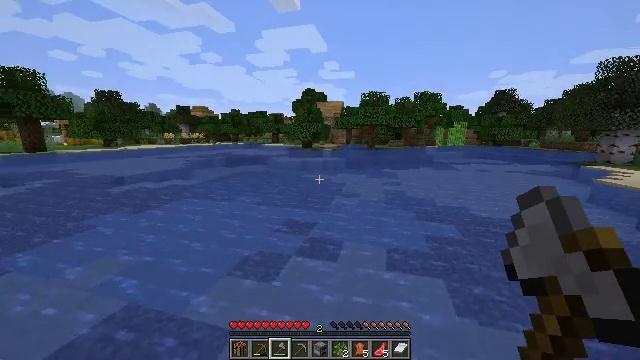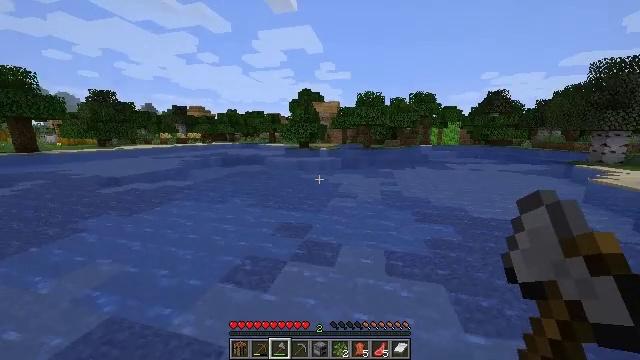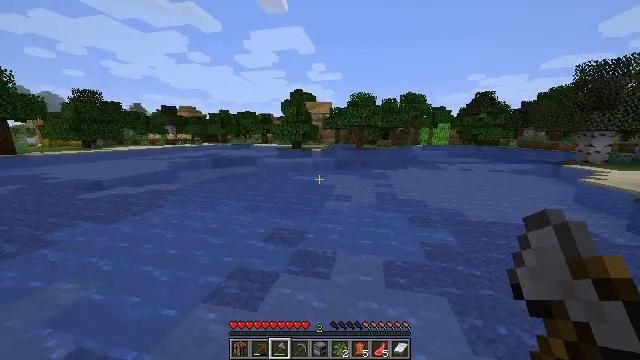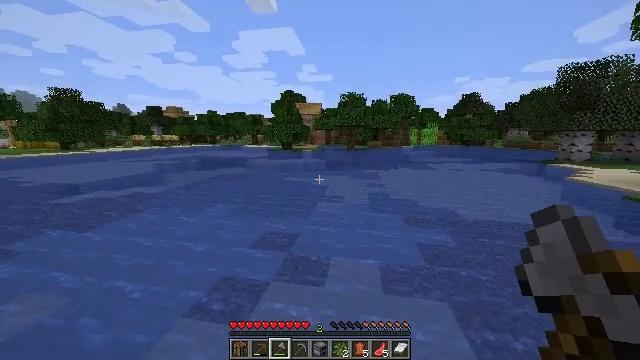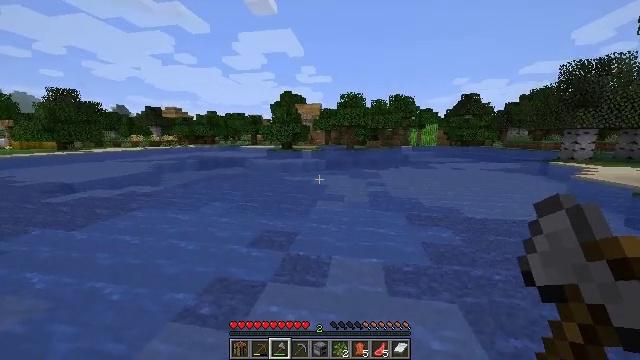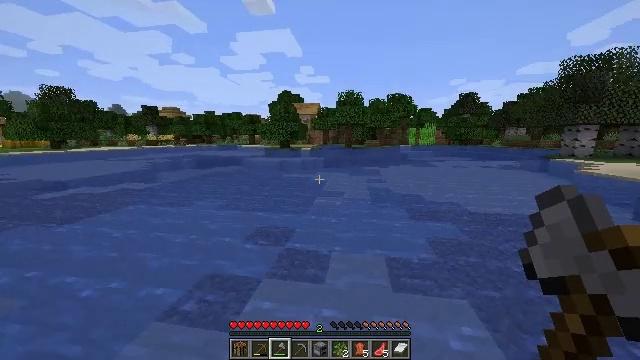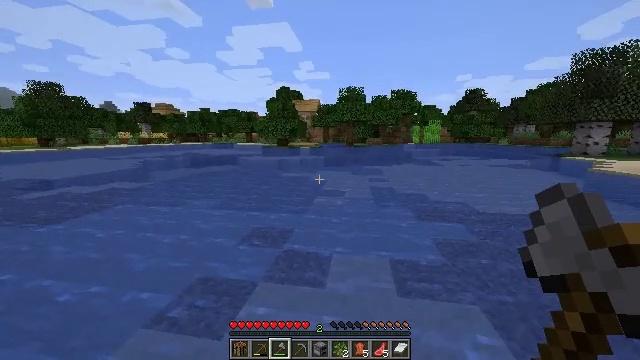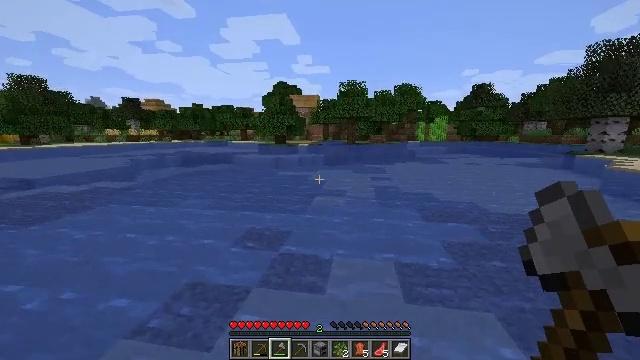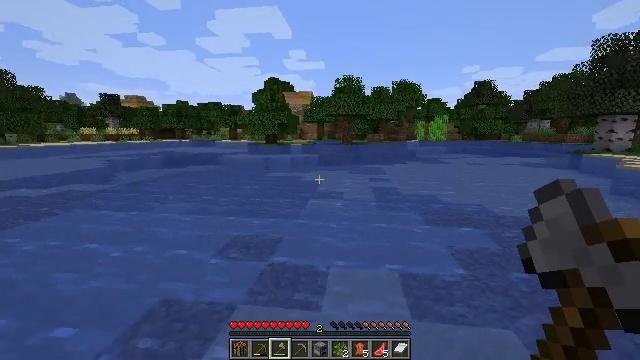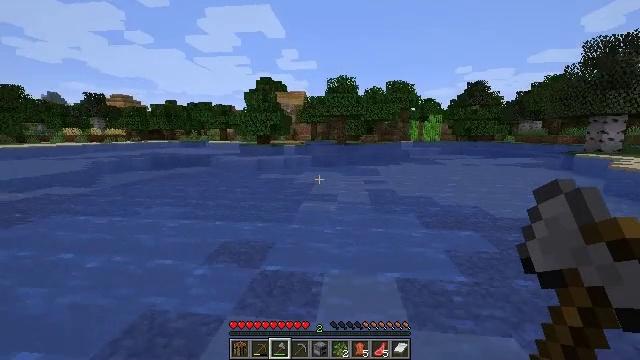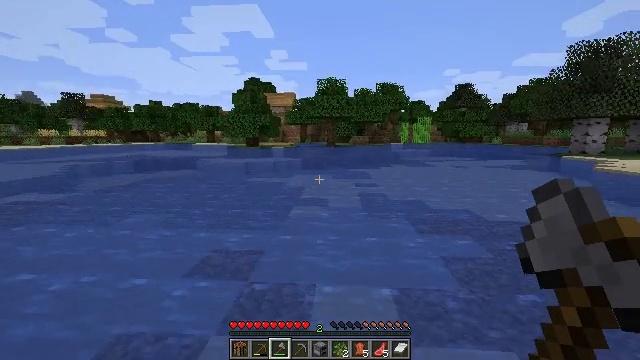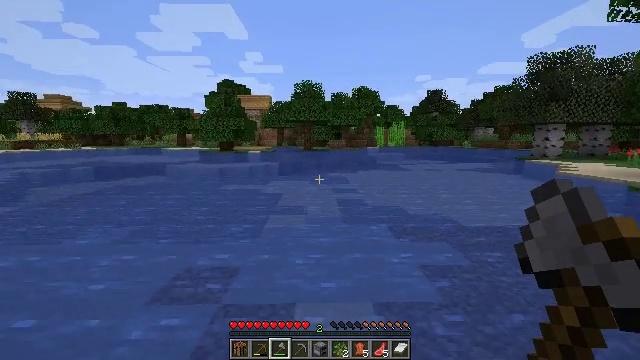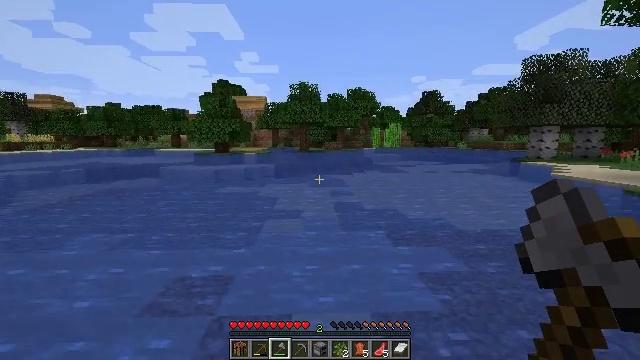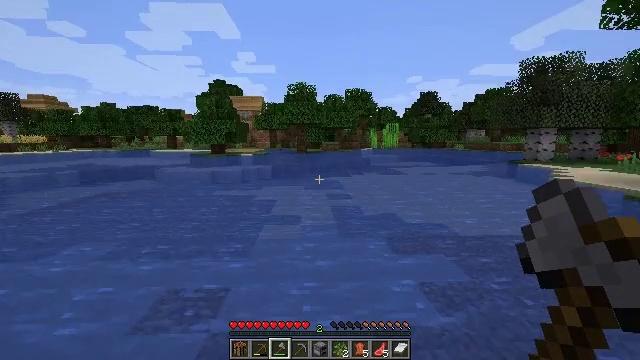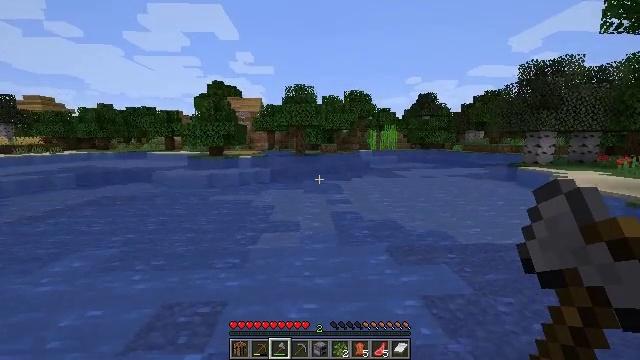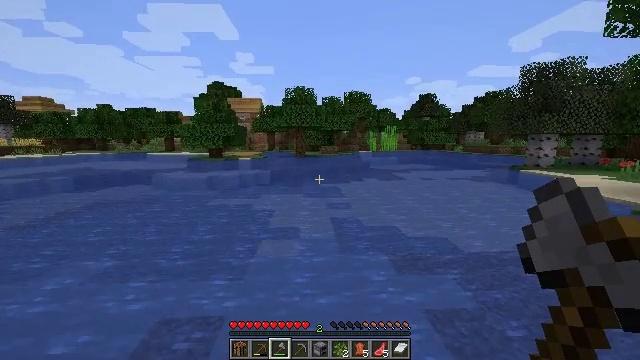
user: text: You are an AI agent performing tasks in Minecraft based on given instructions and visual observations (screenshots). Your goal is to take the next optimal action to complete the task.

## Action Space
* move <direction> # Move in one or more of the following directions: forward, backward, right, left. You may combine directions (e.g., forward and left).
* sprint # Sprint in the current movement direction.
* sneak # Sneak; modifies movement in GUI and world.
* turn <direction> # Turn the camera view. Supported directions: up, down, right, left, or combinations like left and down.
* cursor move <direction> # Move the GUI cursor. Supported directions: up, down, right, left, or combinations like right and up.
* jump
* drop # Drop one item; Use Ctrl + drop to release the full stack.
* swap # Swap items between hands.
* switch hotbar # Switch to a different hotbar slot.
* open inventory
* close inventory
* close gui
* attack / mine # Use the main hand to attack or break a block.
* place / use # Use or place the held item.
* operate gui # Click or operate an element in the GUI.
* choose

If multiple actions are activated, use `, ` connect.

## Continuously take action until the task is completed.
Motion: motion action
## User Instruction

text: Harvest sugar cane from the plant.
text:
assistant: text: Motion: move forward, sprint
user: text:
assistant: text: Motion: move forward, sprint, turn right
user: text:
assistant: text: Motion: move forward, sprint, turn right
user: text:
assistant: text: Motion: move forward, sprint
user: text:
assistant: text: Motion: move forward, sprint, jump
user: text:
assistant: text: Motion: move forward, sprint, jump
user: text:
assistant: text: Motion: move forward, sprint, jump
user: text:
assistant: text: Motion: move forward, sprint, turn right, jump
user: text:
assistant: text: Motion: move forward, sprint, turn right, jump
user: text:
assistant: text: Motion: move forward, sprint, turn right, jump
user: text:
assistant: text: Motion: move forward, sprint, turn right, jump
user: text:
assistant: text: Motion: move forward, sprint, jump
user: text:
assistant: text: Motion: move forward, sprint, jump
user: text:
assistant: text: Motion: move forward, sprint, jump
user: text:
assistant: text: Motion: move forward, sprint, jump
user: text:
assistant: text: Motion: move forward, sprint, jump
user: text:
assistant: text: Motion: move forward, sprint, jump
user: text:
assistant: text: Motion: move forward, sprint, jump
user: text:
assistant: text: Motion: move forward, sprint, jump
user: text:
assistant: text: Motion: move forward, sprint, jump
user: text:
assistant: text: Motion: move forward, sprint, jump
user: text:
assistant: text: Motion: move forward, sprint, jump
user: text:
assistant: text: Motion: move forward, sprint, jump
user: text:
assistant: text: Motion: move forward, sprint, jump
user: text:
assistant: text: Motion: move forward, sprint, jump
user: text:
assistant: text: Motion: move forward, sprint, jump
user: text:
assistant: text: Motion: move forward, sprint, jump
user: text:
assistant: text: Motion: move forward, sprint, jump
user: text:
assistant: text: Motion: move forward, sprint, jump
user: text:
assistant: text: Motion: move forward, sprint, jump